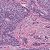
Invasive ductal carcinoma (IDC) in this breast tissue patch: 1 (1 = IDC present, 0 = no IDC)